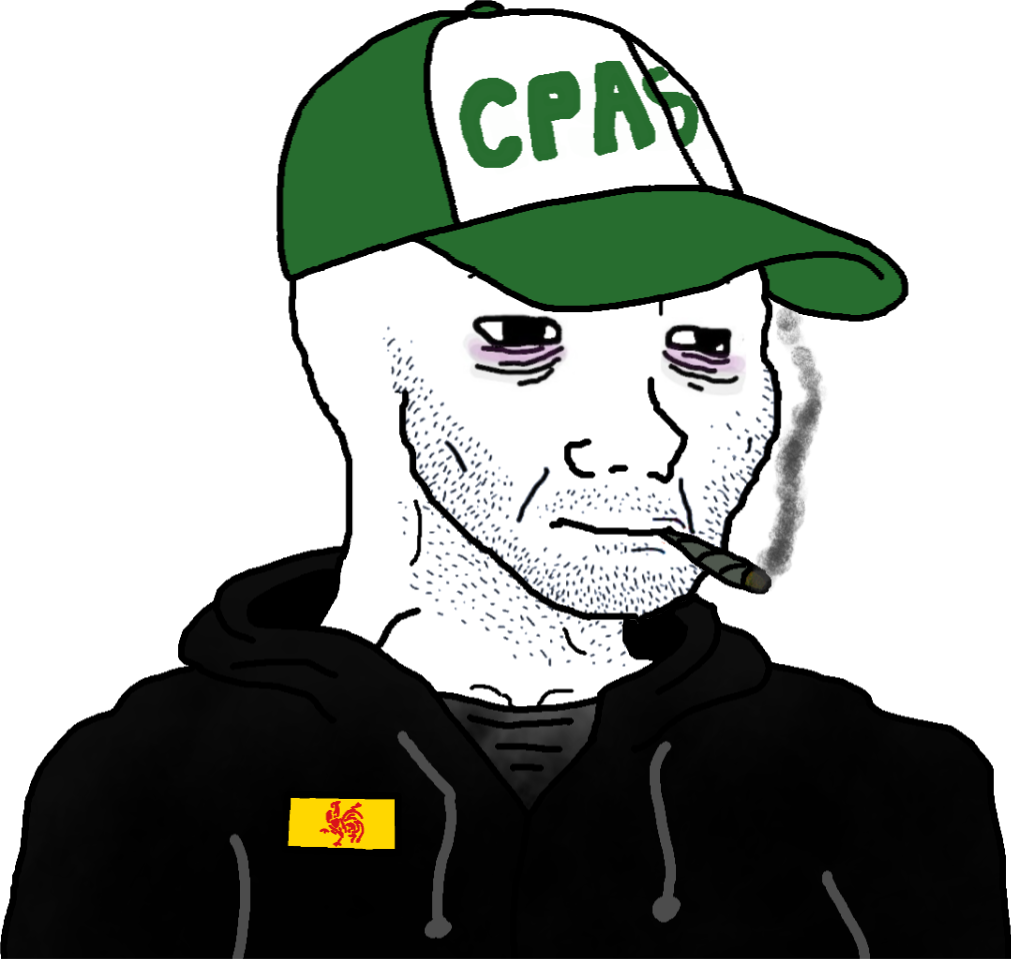
Label: 5_Doomer